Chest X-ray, PA view. Patient: 45 years old, sex M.
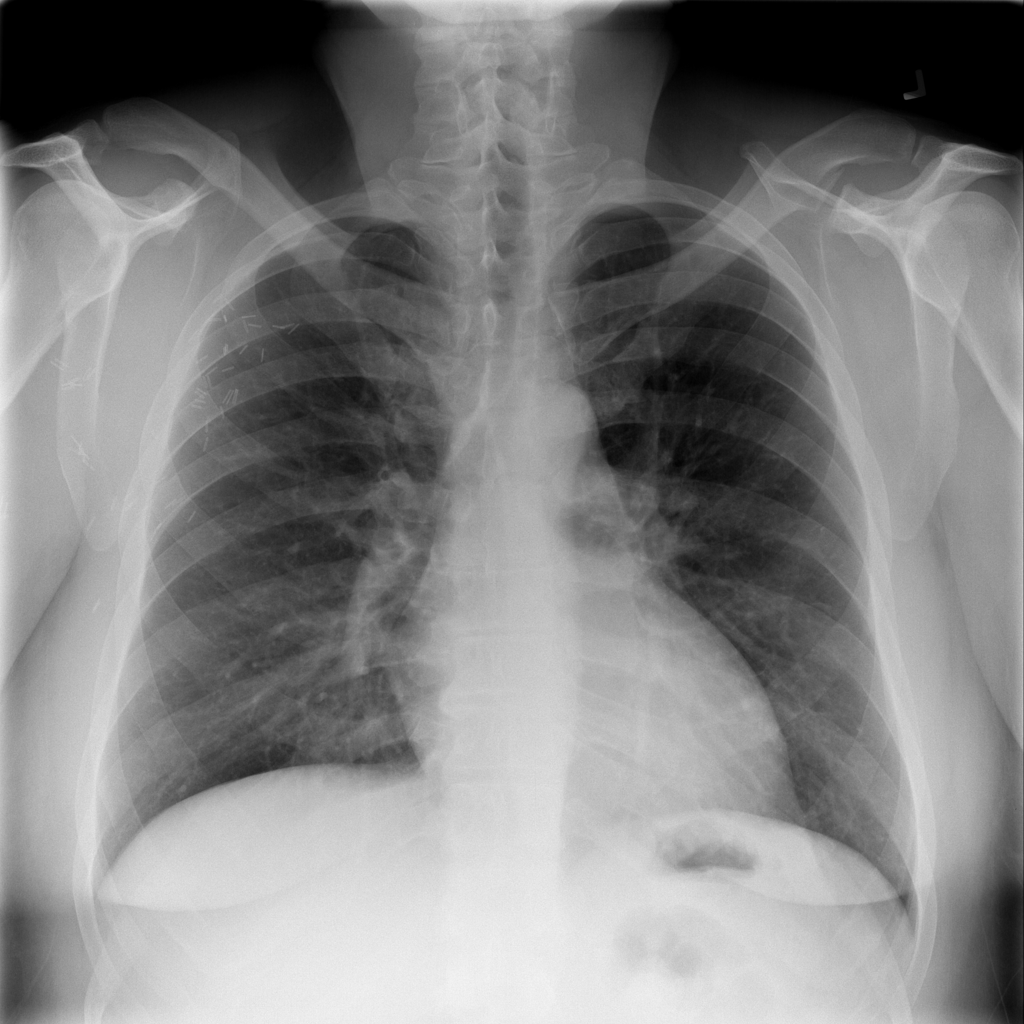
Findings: No Finding